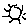
Label: sun